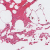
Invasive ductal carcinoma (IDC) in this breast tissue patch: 0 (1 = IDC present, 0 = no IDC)